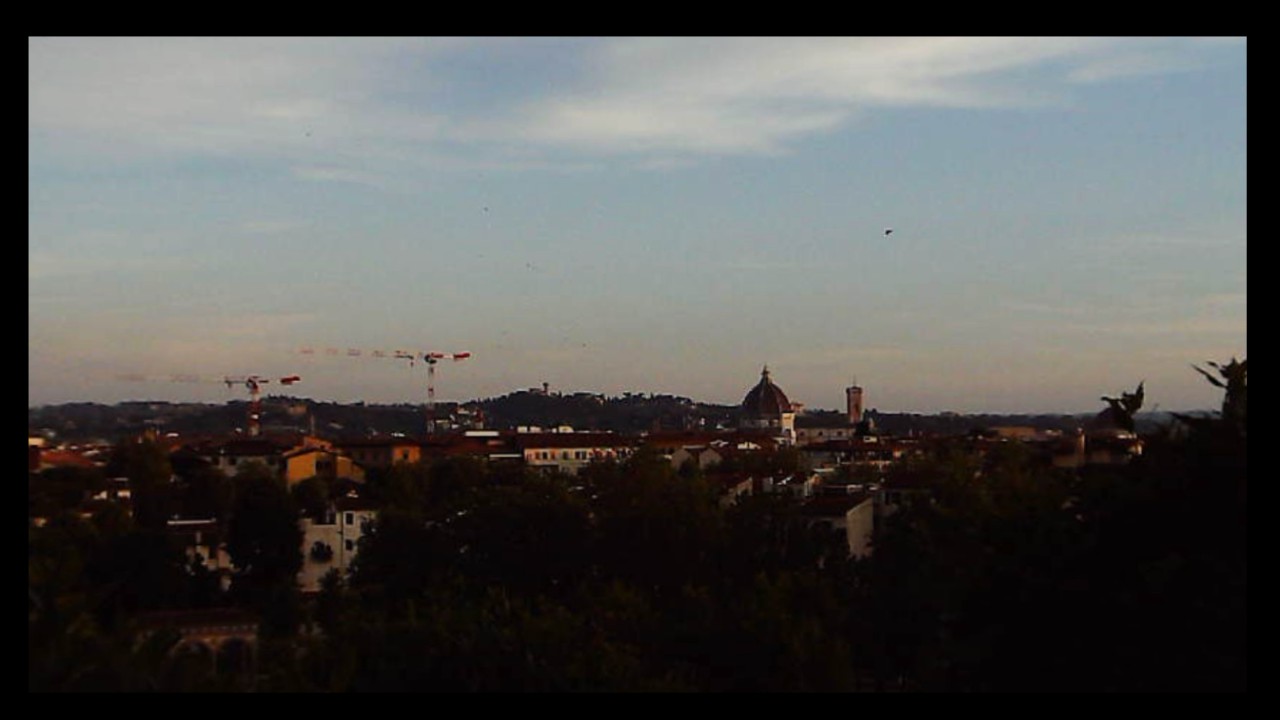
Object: Betafpv air75